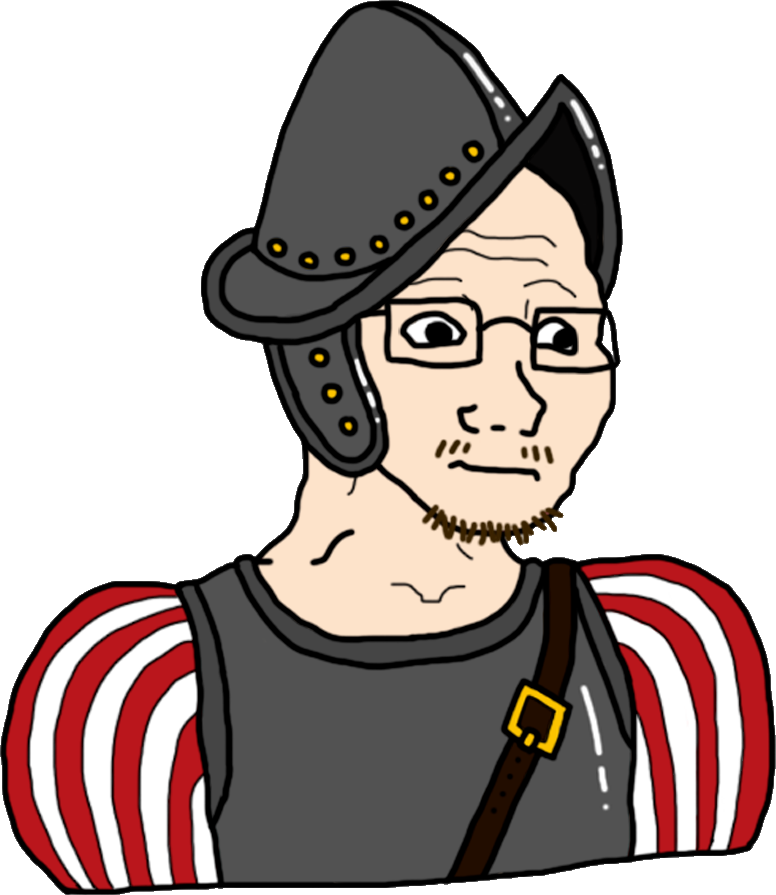
Label: 5_Soyjak